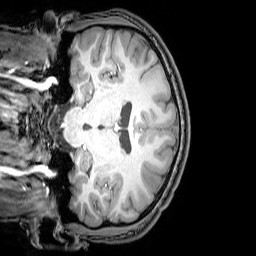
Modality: T1w
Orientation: coronal
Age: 20
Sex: male
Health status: healthy
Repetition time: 0.081 s
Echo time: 0.037 s